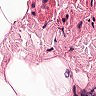
Metastatic tissue present: no